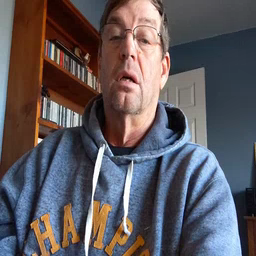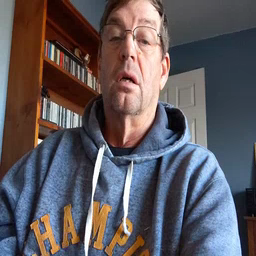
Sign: gift